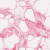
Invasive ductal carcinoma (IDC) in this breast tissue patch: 0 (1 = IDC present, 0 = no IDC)